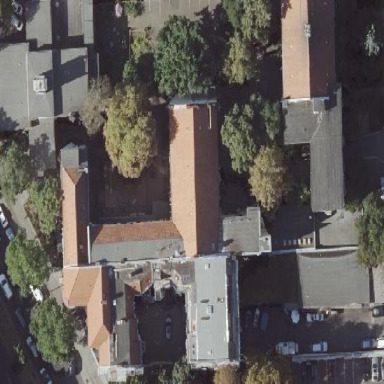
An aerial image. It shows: Community centre housed in building that used to be monastery.